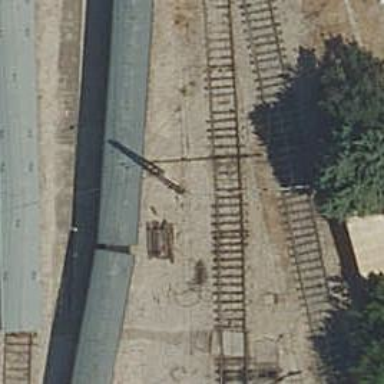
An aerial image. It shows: Rail yard with electrified contact lines for the railway.